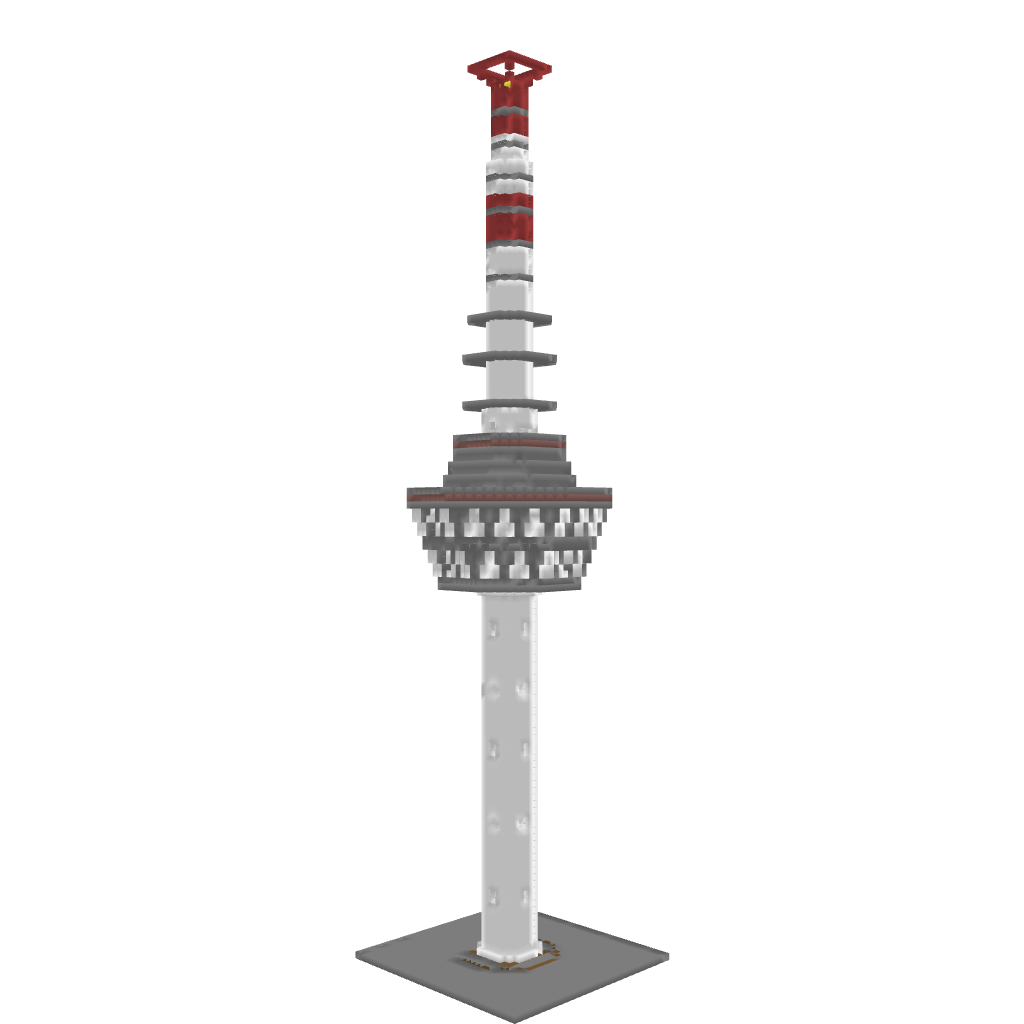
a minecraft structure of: Mannheim TV Tower high quality